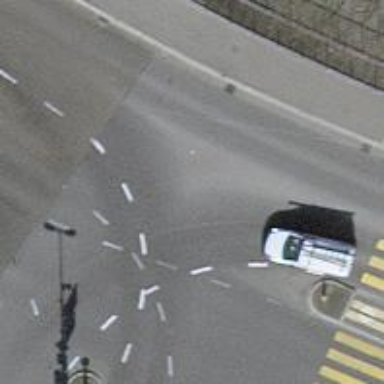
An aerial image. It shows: Road with traffic signals.